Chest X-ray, PA view. Patient: 76 years old, sex M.
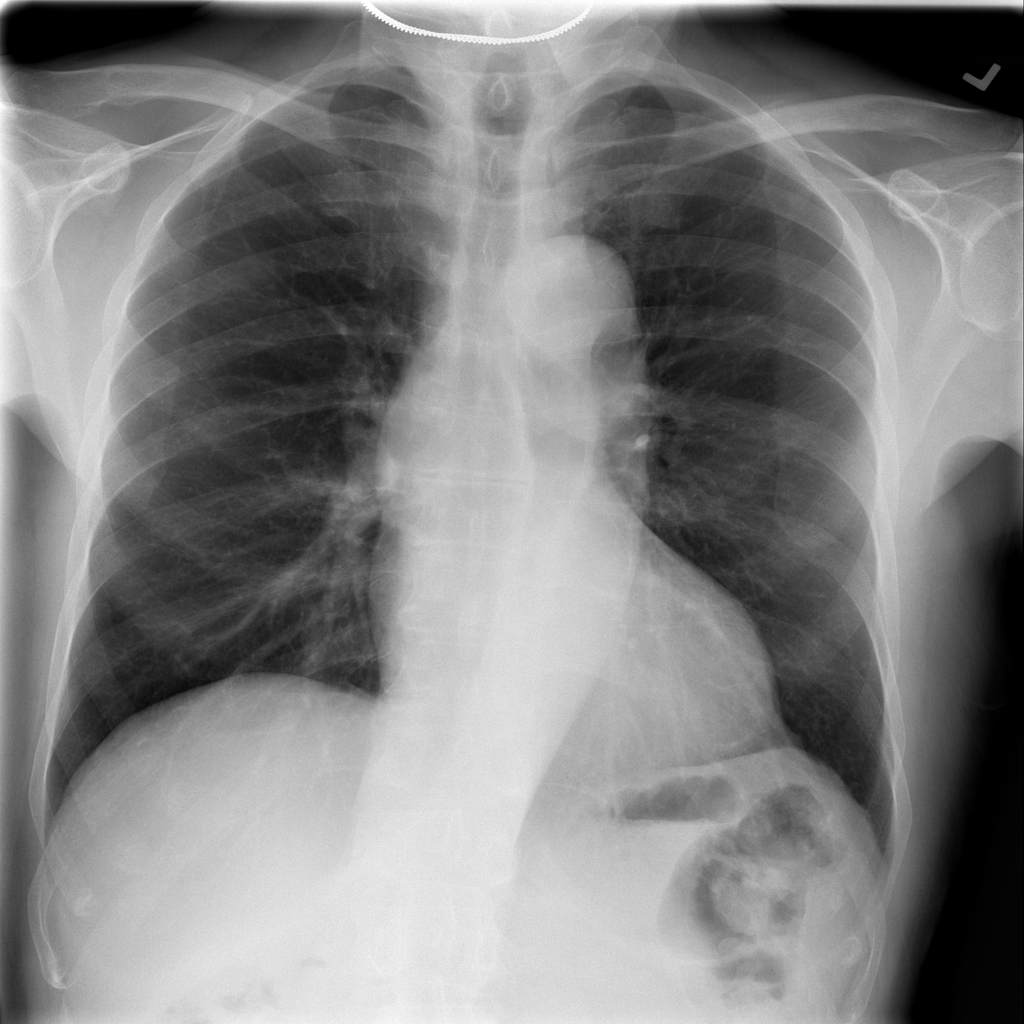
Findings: No Finding